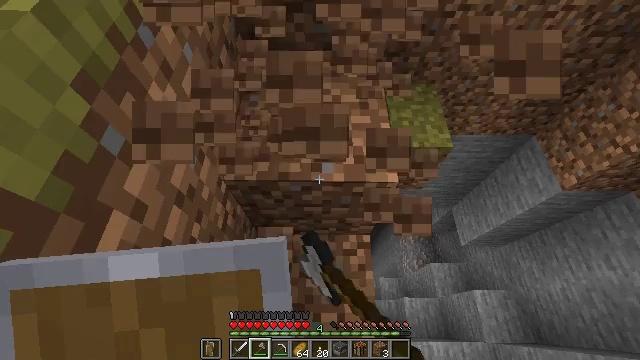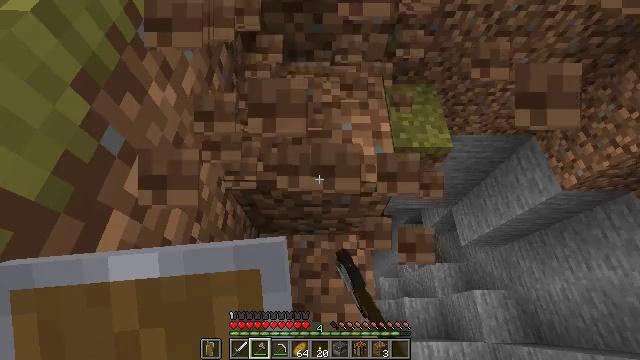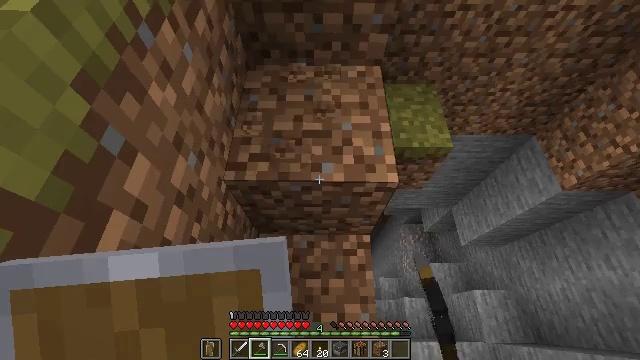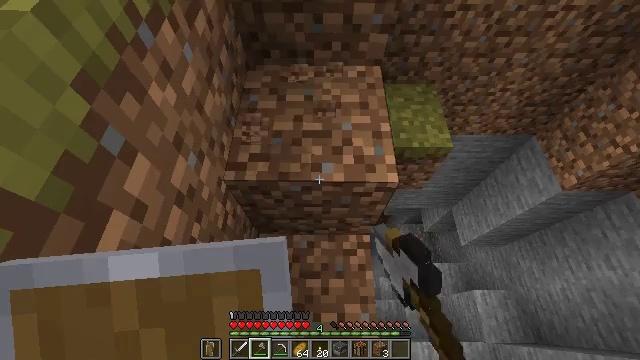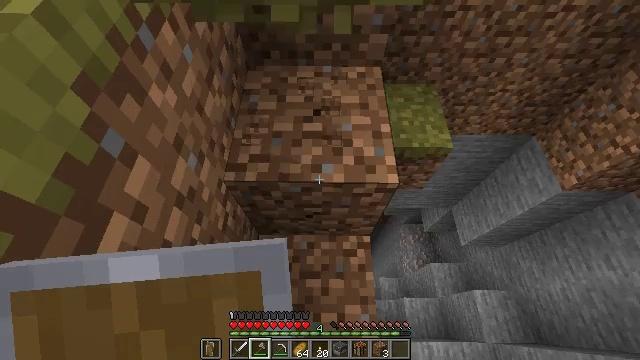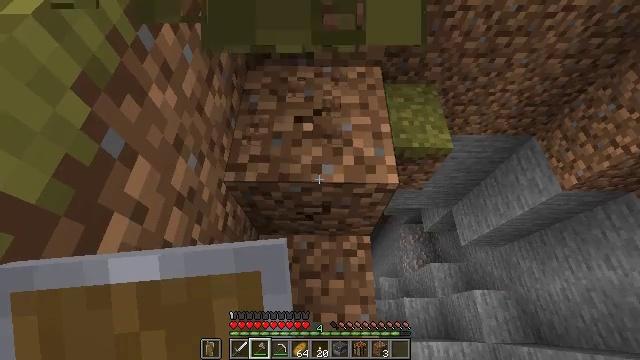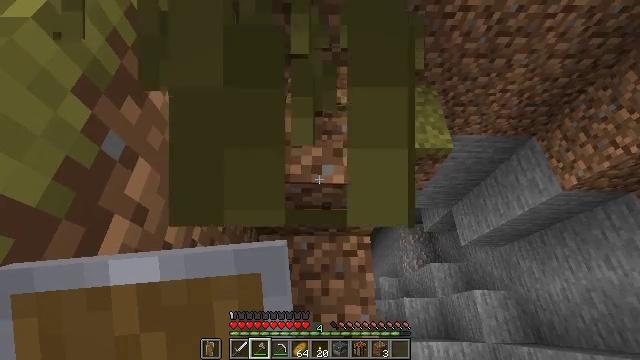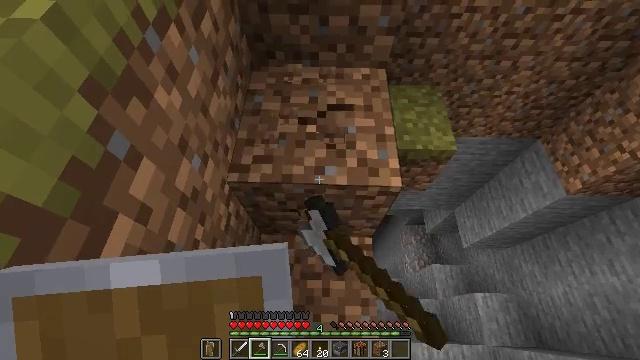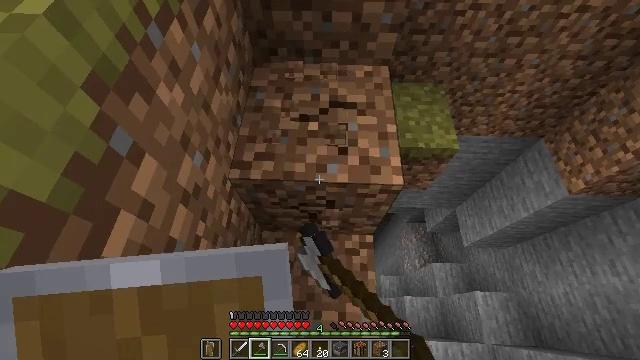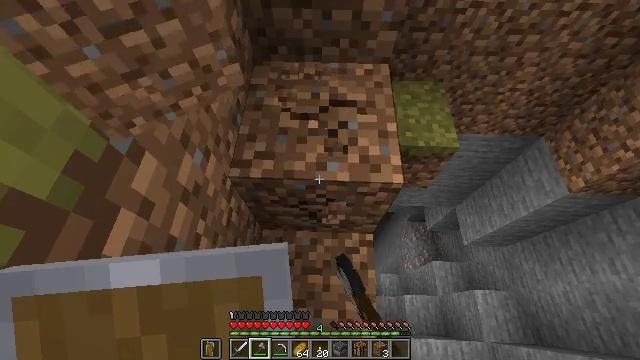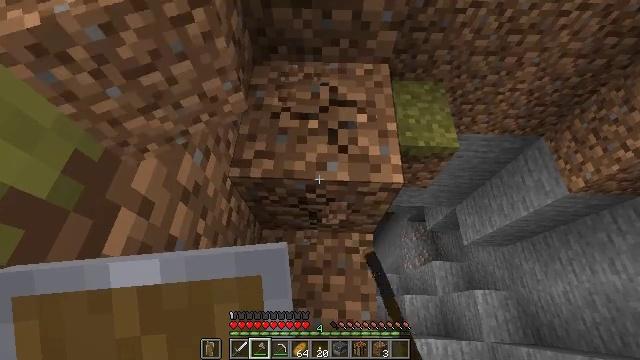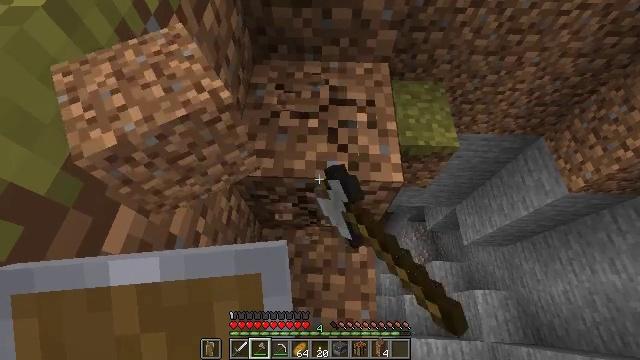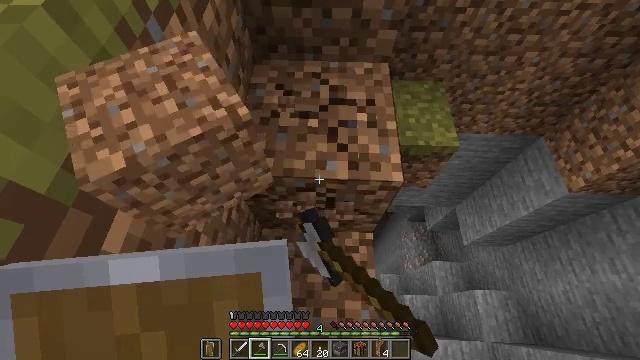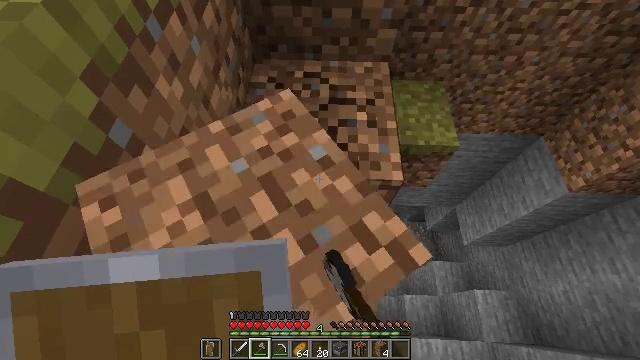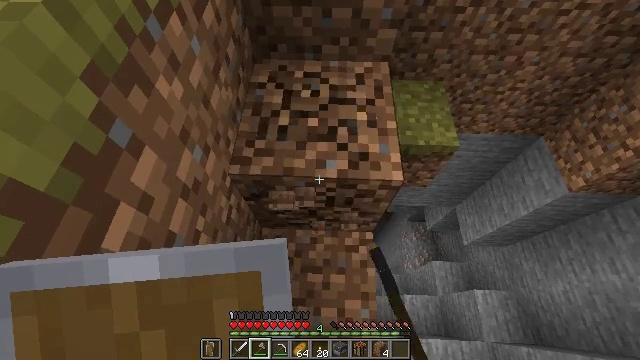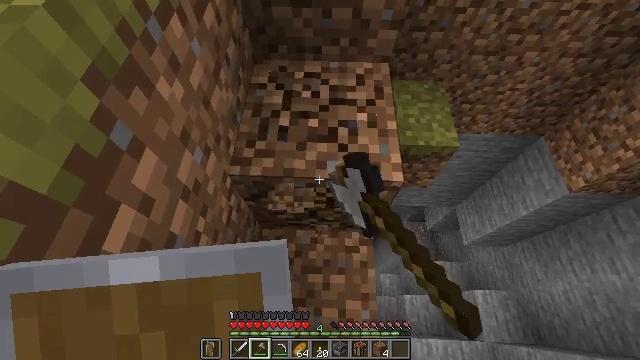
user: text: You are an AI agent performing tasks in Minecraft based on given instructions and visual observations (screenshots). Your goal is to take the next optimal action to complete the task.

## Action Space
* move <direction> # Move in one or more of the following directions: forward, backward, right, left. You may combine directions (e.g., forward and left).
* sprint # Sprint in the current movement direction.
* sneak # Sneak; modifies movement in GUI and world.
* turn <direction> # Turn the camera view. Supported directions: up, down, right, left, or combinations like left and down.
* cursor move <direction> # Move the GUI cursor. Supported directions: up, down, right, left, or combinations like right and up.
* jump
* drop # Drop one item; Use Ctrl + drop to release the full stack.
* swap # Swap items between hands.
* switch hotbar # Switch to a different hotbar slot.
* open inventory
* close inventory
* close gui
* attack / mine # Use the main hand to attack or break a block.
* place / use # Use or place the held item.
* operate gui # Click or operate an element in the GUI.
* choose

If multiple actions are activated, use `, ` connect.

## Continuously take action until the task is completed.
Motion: motion action
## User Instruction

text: Collect dirt by holding left button.
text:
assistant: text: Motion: sneak, attack / mine
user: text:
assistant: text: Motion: sneak, attack / mine
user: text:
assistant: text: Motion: sneak, attack / mine
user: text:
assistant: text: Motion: move forward, sneak, attack / mine
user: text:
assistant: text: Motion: move forward, sneak, attack / mine
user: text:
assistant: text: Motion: move forward, sneak, attack / mine
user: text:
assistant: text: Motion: move forward, sneak, turn left, attack / mine
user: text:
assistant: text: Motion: move forward, sneak, attack / mine
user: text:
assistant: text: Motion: sneak, attack / mine
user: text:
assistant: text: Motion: sneak, attack / mine
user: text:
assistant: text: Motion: sneak, attack / mine
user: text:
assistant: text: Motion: sneak, attack / mine
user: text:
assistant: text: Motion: sneak, attack / mine
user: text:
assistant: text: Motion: move forward, sneak, attack / mine
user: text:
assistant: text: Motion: move forward, sneak, attack / mine
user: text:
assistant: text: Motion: move forward, sneak, attack / mine
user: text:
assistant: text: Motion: move forward, sneak, attack / mine
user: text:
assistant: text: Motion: move forward, sneak, turn down, attack / mine
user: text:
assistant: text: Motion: move forward, sneak, turn left and down, attack / mine
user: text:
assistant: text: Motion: move forward, sneak, attack / mine
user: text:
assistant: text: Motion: move forward, sneak, attack / mine
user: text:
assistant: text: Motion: move forward, attack / mine
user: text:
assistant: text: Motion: move forward, attack / mine
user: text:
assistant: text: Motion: move forward, attack / mine
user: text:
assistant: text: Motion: move forward, attack / mine
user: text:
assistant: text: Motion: move forward, turn down, attack / mine
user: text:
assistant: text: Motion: move forward, sneak, turn down, attack / mine
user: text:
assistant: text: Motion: move forward, sneak, attack / mine
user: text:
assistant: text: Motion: sneak, attack / mine
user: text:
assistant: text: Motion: sneak, attack / mine